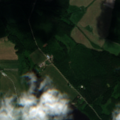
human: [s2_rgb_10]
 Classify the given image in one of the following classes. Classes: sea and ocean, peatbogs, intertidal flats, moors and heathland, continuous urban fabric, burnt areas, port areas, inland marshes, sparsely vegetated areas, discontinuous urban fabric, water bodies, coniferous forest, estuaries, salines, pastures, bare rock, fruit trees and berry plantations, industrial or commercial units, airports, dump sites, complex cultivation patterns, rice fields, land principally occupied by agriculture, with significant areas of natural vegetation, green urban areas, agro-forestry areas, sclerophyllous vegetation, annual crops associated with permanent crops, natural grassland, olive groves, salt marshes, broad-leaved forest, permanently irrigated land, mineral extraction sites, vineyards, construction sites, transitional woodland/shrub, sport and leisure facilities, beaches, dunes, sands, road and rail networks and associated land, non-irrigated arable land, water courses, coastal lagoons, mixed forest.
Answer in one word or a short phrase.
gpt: non-irrigated arable land, mixed forest, water bodies